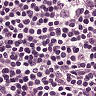
Metastatic tissue present: no